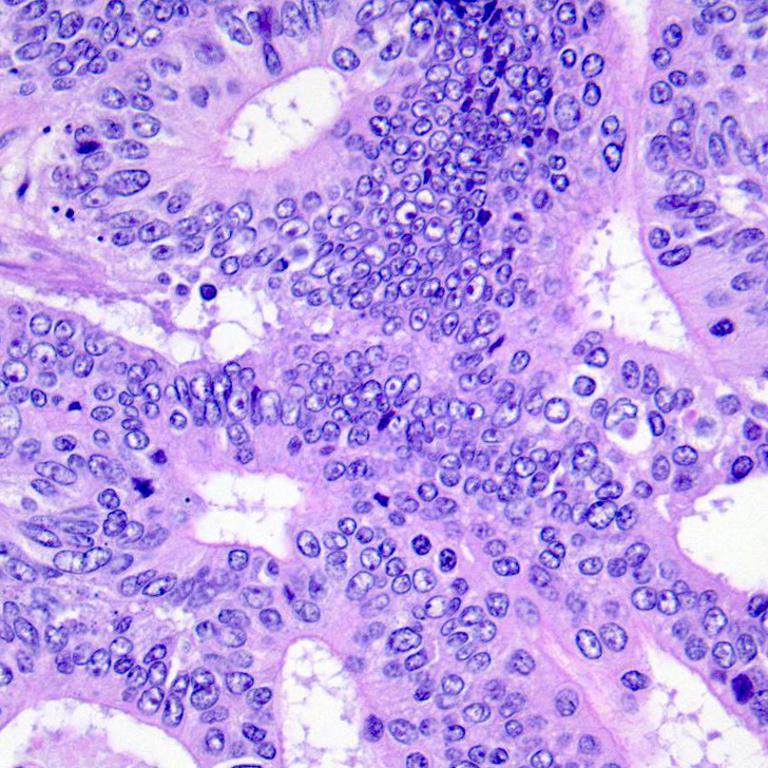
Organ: colon
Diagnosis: adenocarcinomas